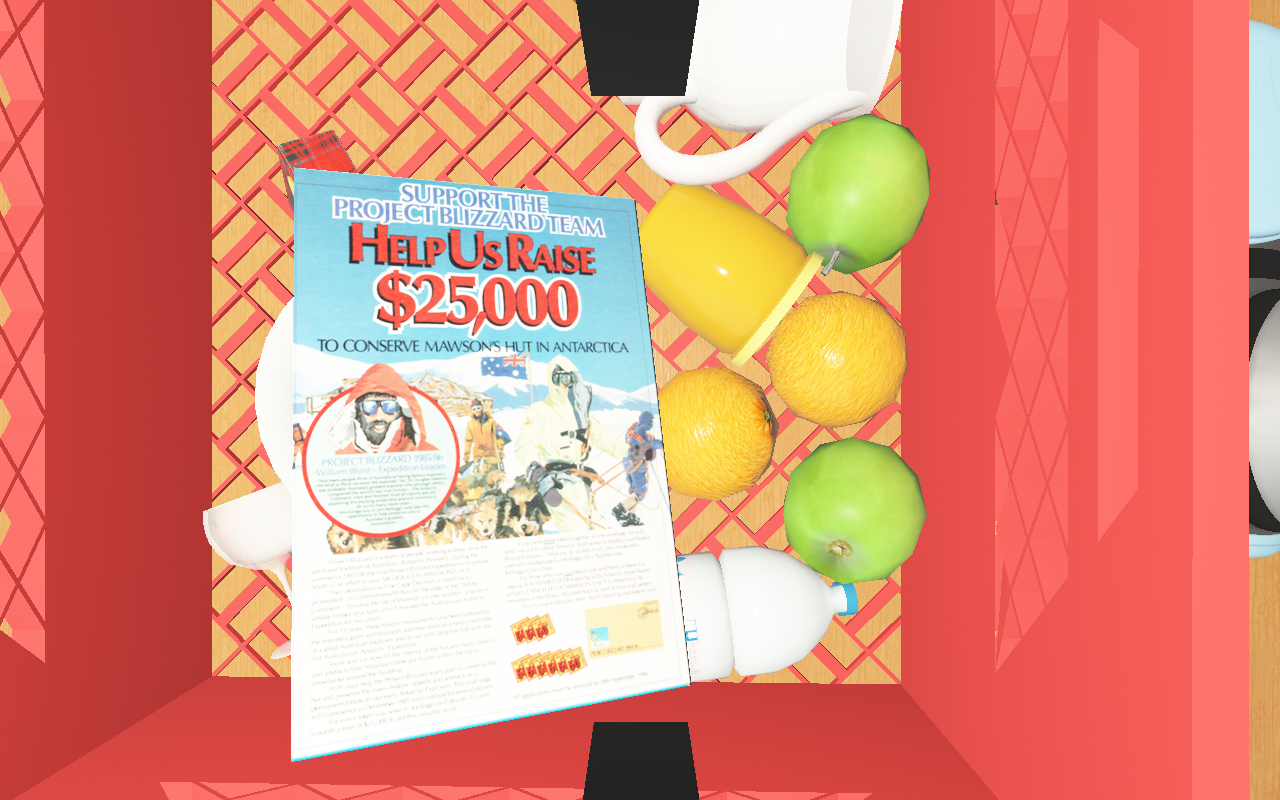
Objects in the scene:
water bottle
apple
orange
orange
spoon
plate
cereal box
cereal box
biscuit box